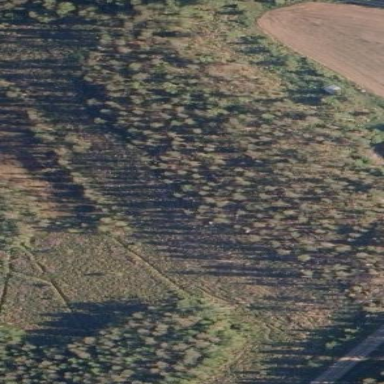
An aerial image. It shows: Clearcut area with scrub vegetation.